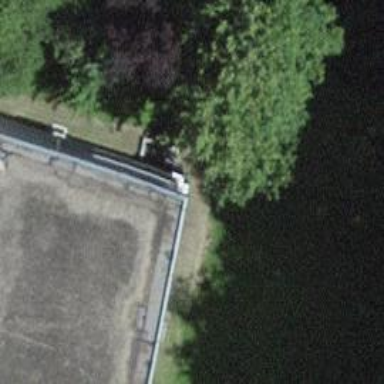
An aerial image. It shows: Paved steps.